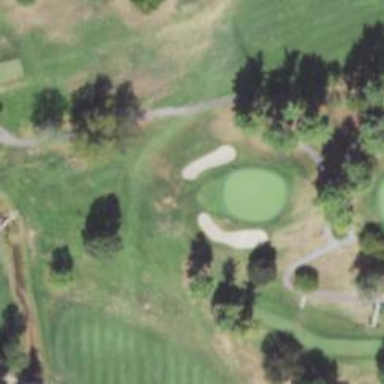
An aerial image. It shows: View of golf hole.